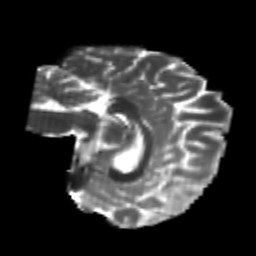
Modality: T2w
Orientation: sagittal
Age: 21
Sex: female
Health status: healthy
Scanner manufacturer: philips
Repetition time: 7.387 s
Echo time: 0.08599 s